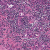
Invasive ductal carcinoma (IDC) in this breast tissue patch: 0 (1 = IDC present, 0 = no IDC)